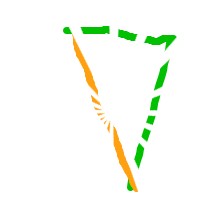
Shape: triangle